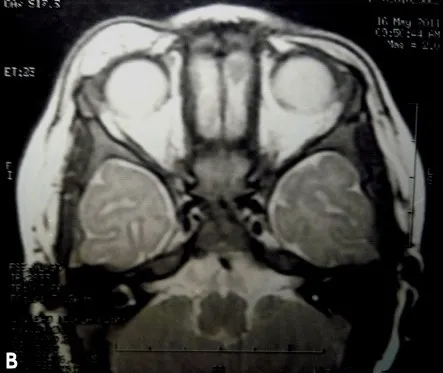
T2-weighted magnetic resonance imaging (MRI) presenting a high signal intensity (B).
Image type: radiology (mri)